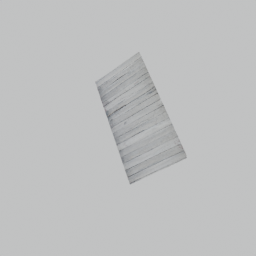
Label: architecture